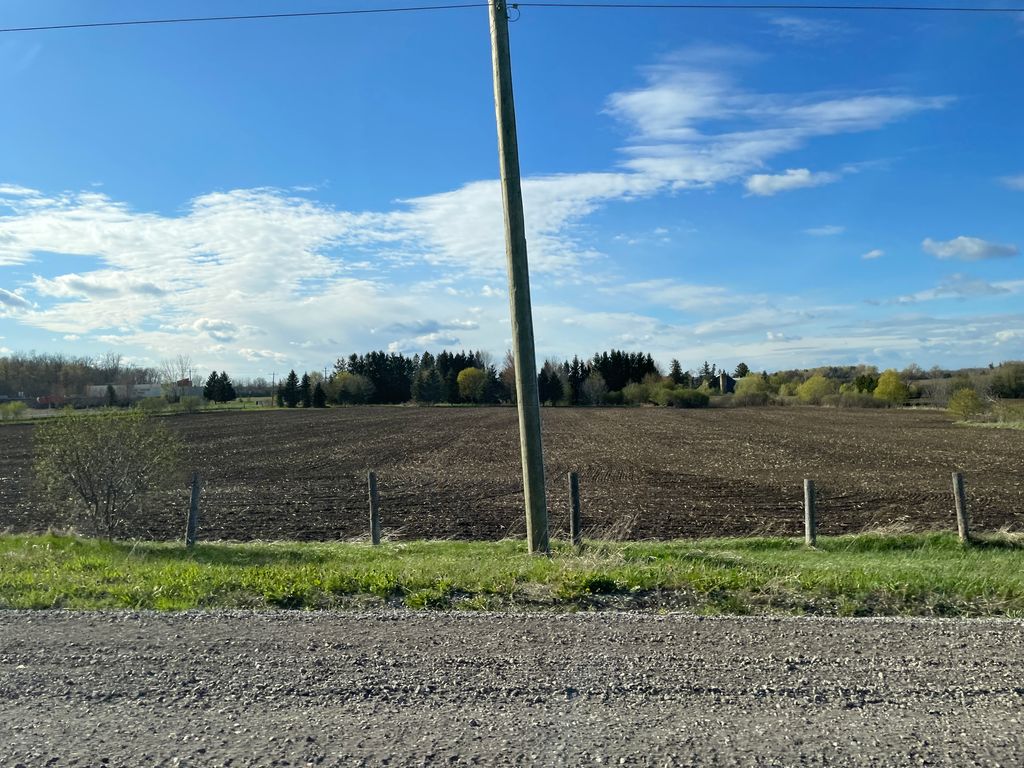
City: kitchener-waterloo